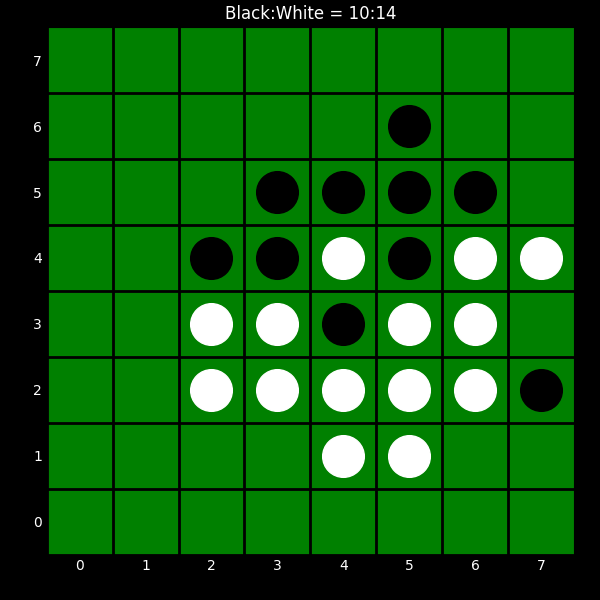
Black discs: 10
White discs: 14